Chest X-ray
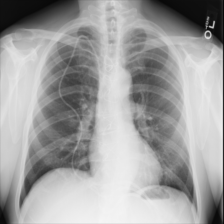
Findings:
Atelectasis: negative
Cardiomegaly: negative
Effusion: negative
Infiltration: negative
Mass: negative
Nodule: negative
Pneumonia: negative
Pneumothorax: negative
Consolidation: negative
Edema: negative
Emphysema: negative
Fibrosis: negative
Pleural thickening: negative
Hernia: negative